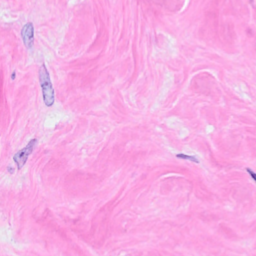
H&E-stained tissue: Breast